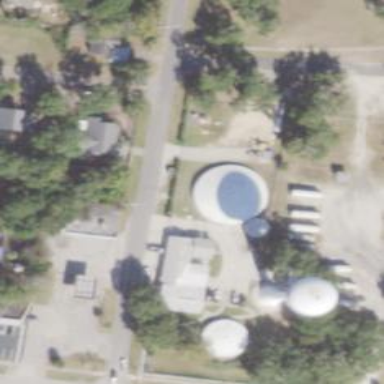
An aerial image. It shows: Man-made water works facility.